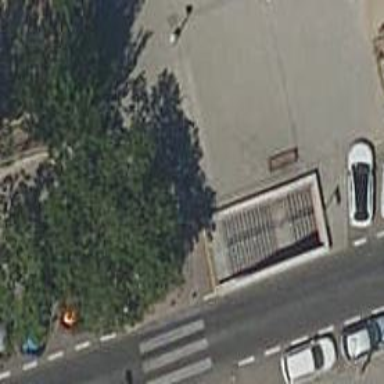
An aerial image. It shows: Road with steps.